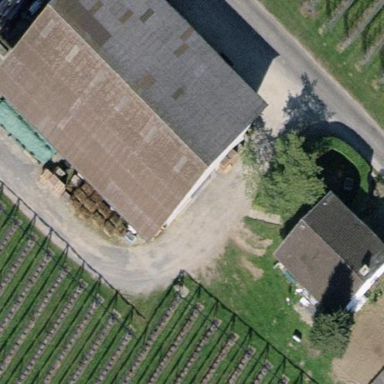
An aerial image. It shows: Farmyard area.